Interaction volume radius: 10 \u00c5
Interaction volume height: 15 \u00c5
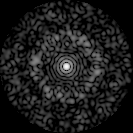
Disorder parameter: 0.8316